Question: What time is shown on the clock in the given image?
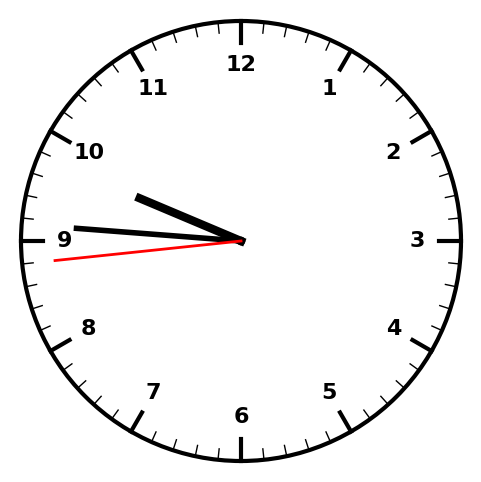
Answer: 09:45:44